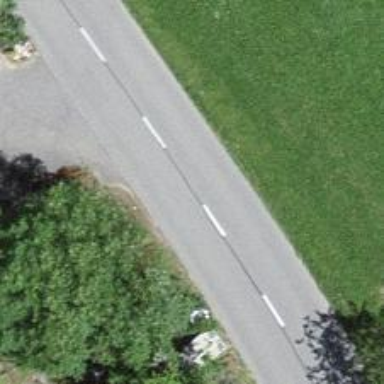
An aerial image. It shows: Secondary road.